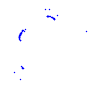
Particle: kaon